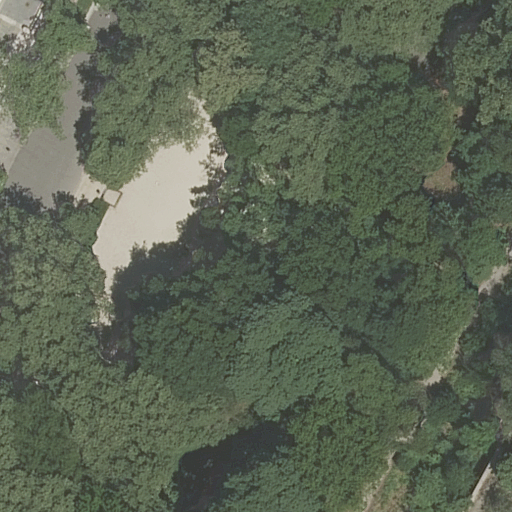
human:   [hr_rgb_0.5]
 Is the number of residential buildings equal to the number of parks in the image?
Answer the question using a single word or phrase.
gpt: no

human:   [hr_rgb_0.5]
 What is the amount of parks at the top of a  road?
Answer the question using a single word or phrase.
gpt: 0

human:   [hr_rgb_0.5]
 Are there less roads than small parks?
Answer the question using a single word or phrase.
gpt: no

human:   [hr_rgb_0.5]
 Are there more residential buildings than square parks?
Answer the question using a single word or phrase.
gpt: no

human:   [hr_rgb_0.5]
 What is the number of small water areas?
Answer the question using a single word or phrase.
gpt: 0

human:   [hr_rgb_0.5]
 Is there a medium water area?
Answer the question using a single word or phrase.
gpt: no

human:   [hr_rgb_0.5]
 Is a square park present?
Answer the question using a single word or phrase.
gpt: no

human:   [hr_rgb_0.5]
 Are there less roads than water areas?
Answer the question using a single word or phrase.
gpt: no

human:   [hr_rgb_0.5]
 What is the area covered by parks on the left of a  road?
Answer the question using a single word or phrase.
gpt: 10636m2

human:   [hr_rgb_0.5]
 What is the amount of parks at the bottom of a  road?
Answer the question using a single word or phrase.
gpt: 0

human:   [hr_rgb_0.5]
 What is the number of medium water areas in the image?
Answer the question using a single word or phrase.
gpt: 0

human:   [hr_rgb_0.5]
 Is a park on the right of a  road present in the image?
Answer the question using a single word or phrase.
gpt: no

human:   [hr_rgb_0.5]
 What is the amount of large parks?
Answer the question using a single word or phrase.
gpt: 1

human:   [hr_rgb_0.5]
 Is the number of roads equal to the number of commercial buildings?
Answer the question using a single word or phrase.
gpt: no

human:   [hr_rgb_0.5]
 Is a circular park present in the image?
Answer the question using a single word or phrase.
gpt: no

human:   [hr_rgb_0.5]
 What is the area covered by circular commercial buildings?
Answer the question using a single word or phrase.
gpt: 0m2

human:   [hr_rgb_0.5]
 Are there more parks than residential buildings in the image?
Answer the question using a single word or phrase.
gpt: yes

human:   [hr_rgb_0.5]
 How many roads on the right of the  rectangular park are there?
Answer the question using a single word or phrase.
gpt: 4

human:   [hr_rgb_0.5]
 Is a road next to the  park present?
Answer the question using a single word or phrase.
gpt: yes

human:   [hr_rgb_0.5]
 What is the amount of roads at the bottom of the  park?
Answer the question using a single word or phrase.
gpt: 2

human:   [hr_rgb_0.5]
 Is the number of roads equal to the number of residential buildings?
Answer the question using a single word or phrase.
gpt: no

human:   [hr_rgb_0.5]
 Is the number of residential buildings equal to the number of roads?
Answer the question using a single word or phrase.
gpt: no

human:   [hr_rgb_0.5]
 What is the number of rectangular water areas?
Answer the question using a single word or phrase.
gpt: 0

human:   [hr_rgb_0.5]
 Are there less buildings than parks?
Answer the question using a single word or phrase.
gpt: yes

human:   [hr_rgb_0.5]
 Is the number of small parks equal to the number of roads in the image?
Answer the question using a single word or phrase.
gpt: no

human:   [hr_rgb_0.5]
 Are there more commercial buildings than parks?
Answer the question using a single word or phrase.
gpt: no

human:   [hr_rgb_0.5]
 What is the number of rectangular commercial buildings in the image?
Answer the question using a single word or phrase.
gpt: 0

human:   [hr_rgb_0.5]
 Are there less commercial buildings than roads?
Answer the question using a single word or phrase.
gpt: yes

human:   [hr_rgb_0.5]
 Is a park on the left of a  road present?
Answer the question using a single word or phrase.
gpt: yes

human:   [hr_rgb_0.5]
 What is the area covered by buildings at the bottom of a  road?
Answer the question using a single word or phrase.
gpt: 0m2

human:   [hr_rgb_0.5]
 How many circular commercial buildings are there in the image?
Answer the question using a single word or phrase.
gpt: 0

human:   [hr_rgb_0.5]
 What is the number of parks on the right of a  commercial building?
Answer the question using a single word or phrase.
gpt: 0

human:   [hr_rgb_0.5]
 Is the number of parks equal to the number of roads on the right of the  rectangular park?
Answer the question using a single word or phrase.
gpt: no

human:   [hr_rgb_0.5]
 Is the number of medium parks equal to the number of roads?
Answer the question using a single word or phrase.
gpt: no

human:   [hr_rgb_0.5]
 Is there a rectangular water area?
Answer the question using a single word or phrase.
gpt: no

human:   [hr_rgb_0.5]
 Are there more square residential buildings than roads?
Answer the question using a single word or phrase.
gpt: no